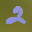
Label: 2